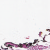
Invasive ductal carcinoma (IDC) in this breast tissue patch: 0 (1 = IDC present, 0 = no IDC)